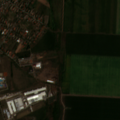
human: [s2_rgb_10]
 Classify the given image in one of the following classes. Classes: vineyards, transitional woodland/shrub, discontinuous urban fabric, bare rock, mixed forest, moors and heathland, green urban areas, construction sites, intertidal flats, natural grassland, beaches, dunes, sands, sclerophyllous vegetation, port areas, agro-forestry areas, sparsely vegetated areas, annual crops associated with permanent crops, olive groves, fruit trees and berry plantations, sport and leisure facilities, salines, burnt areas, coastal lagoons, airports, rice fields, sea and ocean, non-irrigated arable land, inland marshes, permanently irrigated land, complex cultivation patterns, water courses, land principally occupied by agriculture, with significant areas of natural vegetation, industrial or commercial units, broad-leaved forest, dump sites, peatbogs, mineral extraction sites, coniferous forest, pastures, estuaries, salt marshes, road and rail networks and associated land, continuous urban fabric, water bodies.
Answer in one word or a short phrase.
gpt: discontinuous urban fabric, industrial or commercial units, non-irrigated arable land, land principally occupied by agriculture, with significant areas of natural vegetation